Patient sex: M
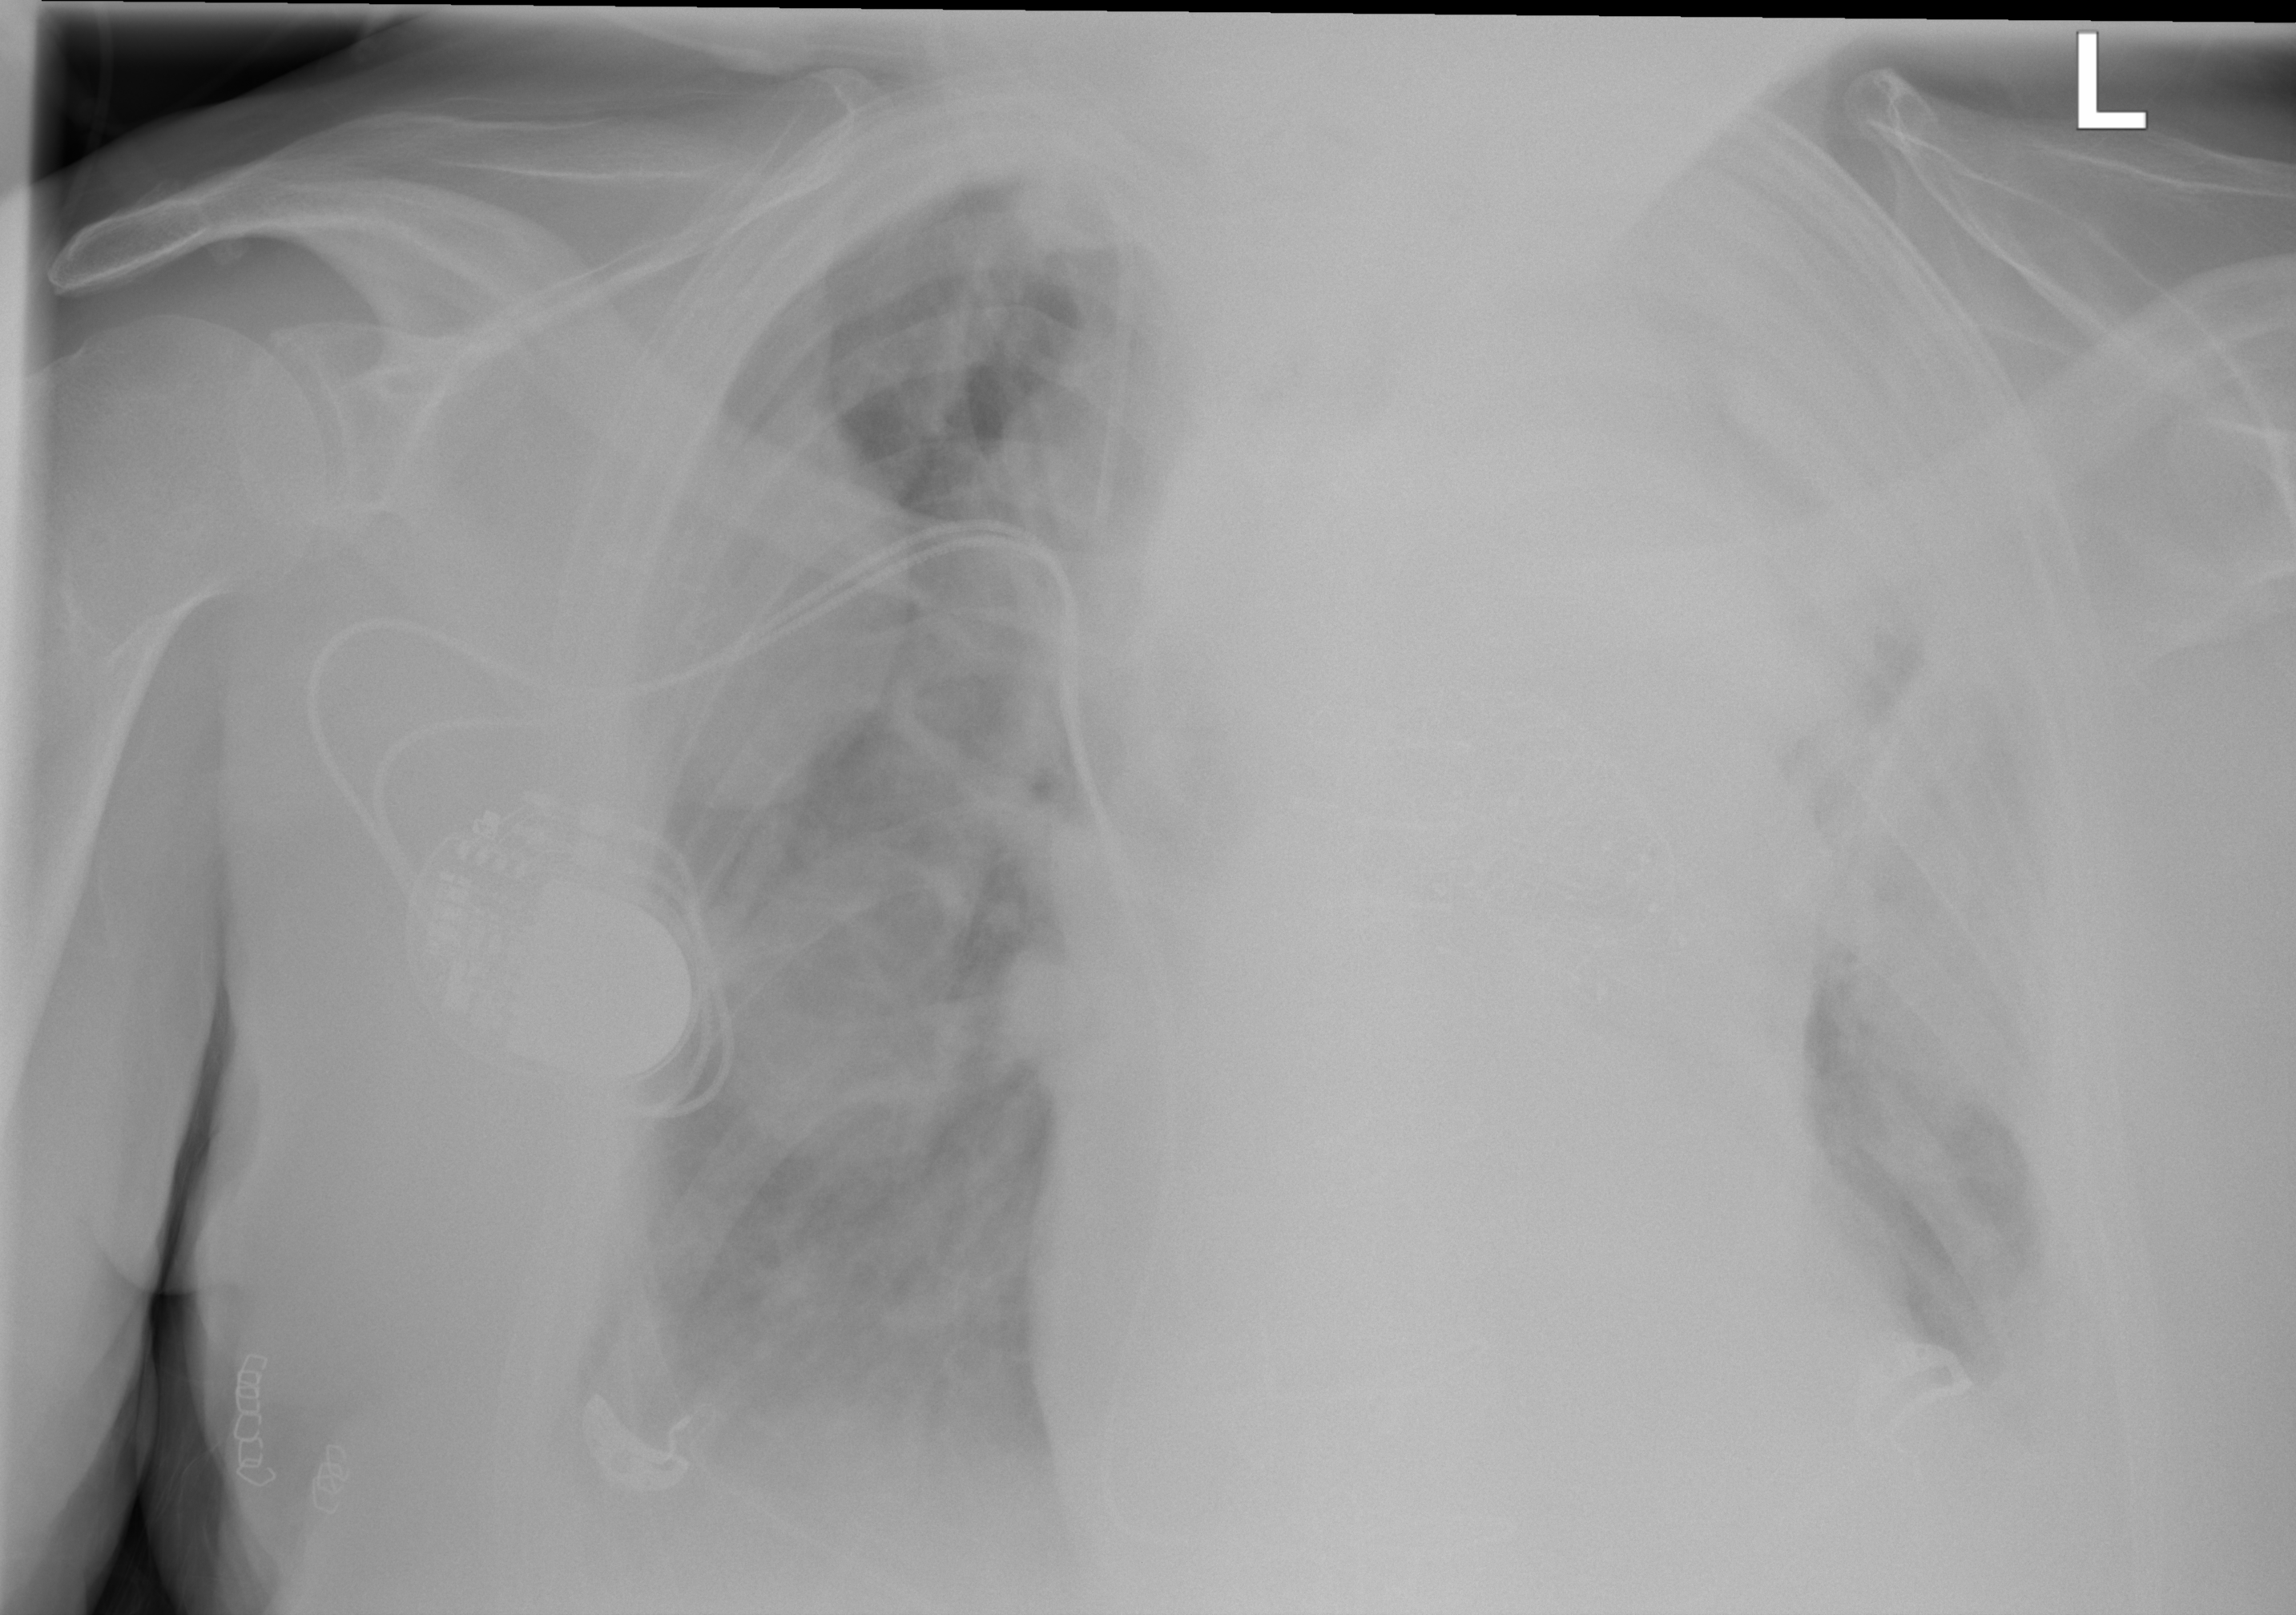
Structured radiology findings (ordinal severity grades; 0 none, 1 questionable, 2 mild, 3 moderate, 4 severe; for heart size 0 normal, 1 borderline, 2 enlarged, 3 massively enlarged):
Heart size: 2
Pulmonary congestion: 2
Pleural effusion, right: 2
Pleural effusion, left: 2
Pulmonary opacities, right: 2
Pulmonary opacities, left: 2
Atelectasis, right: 3
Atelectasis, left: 3